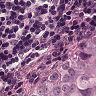
Metastatic tissue present: no